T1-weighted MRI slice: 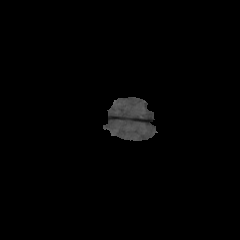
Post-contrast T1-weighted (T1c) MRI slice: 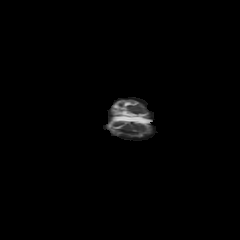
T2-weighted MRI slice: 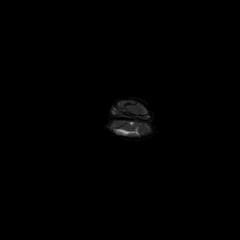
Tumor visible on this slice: no